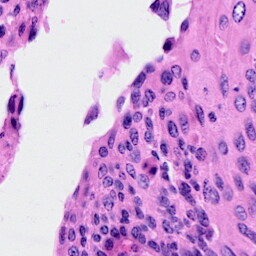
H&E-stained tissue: Cervix